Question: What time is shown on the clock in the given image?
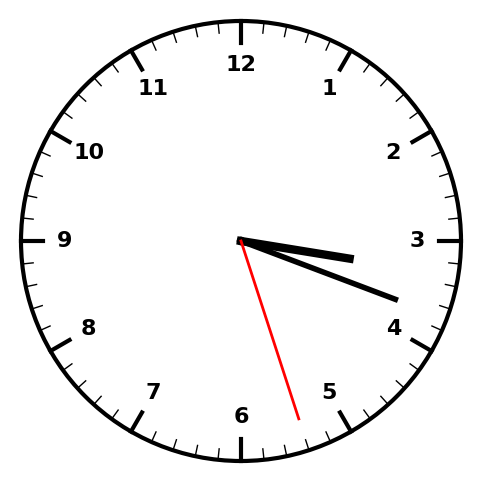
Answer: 03:18:27